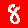
Digit: 8